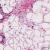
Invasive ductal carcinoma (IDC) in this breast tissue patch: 0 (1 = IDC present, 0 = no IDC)